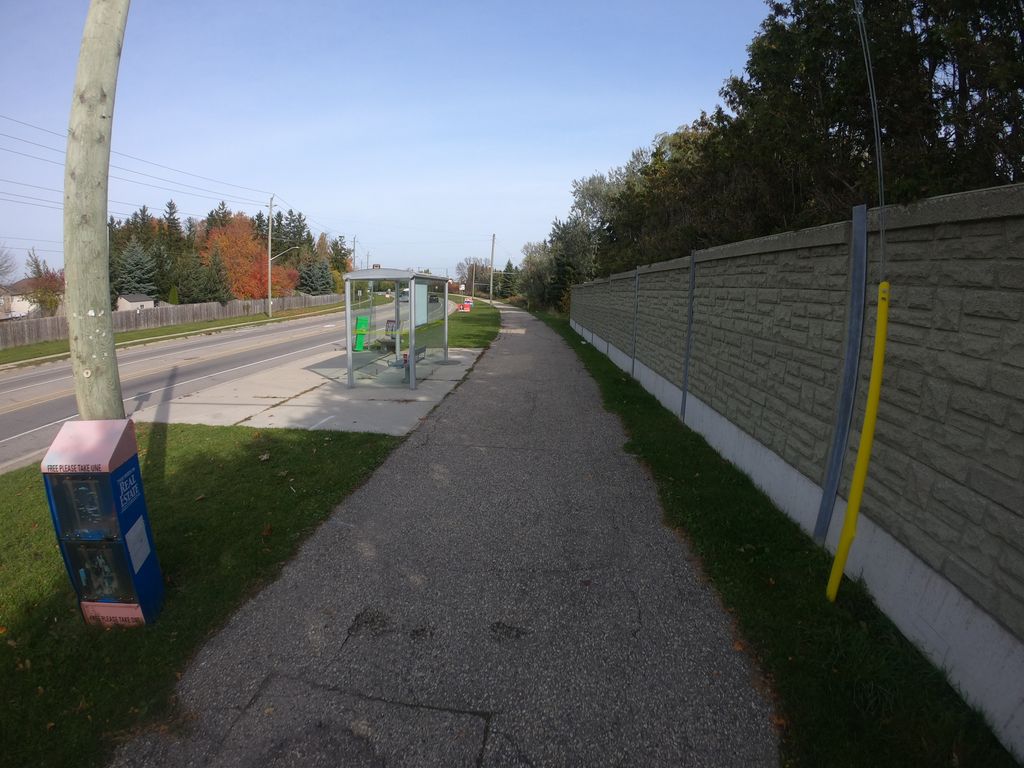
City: kitchener-waterloo